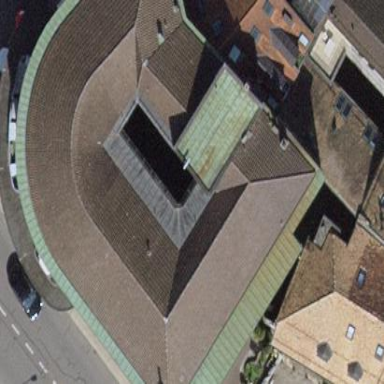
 located across the apartments building."